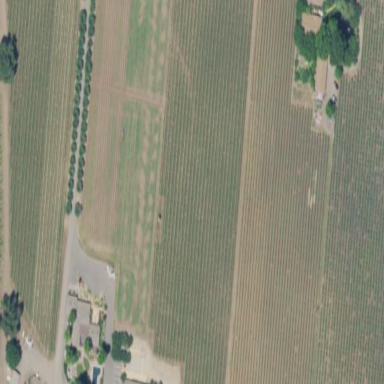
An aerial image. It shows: Vineyard with grape crops.